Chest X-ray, AP view. Patient: 38 years old, sex M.
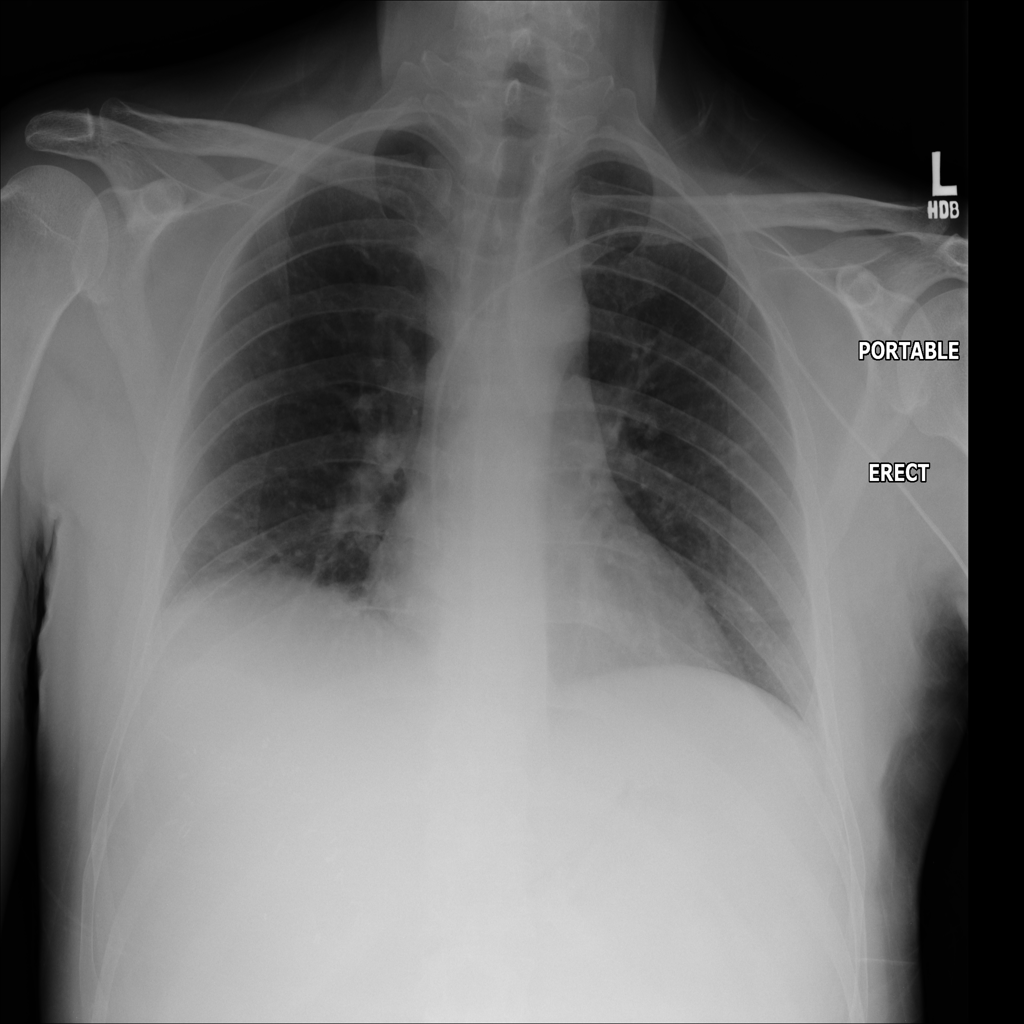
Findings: No Finding